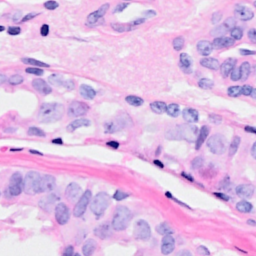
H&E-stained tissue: Breast